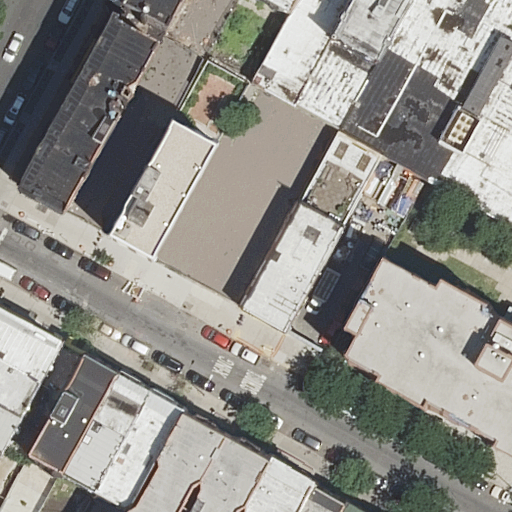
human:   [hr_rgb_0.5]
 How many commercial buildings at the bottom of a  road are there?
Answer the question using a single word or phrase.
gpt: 0

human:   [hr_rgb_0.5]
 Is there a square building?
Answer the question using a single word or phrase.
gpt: no

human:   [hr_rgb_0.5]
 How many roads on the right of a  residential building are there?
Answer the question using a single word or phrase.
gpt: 2

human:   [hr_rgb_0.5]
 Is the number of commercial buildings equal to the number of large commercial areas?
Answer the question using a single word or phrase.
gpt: yes

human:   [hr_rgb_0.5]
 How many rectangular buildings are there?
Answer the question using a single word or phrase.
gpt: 15

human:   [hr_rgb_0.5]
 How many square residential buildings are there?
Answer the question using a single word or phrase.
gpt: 0

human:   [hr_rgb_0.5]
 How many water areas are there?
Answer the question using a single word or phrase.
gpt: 0

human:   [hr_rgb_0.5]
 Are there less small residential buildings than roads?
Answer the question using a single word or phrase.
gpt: no

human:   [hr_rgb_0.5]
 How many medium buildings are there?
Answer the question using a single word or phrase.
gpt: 18

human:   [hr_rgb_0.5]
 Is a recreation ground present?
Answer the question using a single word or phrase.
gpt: no

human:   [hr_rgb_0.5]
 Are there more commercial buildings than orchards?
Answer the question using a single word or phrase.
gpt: no

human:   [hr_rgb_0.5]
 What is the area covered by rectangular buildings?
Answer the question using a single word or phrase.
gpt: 2663m2

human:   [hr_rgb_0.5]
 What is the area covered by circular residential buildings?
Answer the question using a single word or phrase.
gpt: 0m2

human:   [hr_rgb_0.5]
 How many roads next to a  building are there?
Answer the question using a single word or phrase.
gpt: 2

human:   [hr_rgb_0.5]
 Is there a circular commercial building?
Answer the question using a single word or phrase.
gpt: no

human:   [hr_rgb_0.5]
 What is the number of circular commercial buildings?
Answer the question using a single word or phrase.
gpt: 0

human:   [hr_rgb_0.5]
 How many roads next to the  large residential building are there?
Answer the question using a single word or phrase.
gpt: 2

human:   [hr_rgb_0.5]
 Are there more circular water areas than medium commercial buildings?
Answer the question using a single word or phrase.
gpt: no

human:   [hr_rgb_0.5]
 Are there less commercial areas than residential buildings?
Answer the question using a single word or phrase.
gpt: yes

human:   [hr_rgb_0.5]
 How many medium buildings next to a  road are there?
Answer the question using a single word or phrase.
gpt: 18

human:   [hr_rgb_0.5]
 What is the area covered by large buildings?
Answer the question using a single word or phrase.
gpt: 769m2

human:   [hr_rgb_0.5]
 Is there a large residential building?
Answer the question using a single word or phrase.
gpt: yes

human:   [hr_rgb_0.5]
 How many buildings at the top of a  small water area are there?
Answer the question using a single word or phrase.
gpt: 0

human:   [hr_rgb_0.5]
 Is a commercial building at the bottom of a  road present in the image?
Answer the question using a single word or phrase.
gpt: no

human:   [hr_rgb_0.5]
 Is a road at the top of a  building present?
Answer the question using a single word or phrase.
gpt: yes

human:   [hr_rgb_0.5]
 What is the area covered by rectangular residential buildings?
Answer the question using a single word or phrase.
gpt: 2663m2

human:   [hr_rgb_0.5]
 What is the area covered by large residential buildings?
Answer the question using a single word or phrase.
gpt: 769m2

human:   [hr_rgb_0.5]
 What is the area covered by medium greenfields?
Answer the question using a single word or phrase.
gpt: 0m2

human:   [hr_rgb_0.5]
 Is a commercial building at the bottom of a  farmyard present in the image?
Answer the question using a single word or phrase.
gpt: no

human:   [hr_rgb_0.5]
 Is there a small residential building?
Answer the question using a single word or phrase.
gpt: yes

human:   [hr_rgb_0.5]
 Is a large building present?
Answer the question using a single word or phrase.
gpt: yes

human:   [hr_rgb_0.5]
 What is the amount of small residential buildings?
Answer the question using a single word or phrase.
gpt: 2

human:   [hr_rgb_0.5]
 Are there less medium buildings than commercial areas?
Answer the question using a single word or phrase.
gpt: no

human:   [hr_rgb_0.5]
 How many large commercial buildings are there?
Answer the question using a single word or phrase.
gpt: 0

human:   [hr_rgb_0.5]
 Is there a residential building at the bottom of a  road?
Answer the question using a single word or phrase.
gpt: yes

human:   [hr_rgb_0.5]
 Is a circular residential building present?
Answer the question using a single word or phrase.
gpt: no